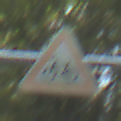
Verkehrszeichen: RadverkehrRechts
Umgebung: Outdoor, Nature
Tageszeit: MorningAfternoon
Wetter: Clear
Licht: Natural
Jahreszeit: NotSpecified
Kontrast: LowContrast